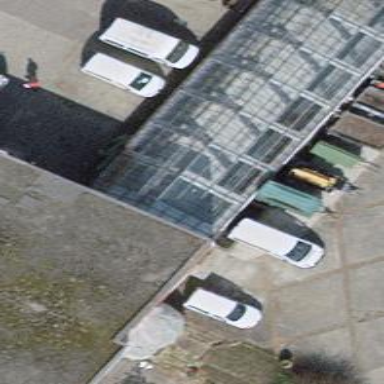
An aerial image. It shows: Greenhouse.